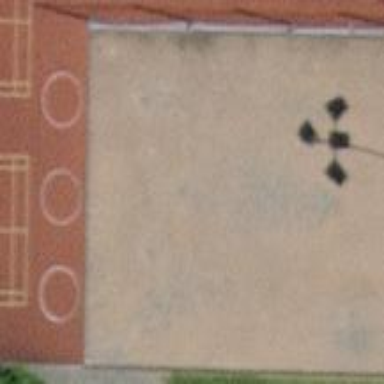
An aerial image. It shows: Multi-sport pitch with sandy surface.